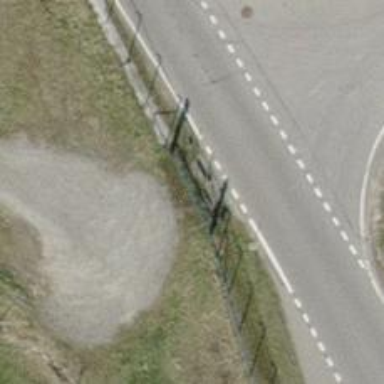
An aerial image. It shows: Gate.